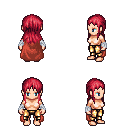
a pixel art fantasy rpg character, female body template, human, light skin, maroon cape, gold greaves, ruby red unkempt hairstyle, white cloth bandages, four views (front, back, left, right), 2x2 character sprite sheet, small pixel art, hard edges, no anti-aliasing